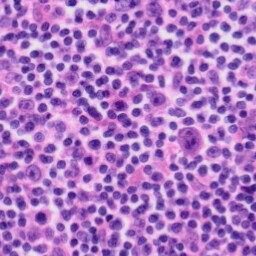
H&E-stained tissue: Tonsil